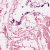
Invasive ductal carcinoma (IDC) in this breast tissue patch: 0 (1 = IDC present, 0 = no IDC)